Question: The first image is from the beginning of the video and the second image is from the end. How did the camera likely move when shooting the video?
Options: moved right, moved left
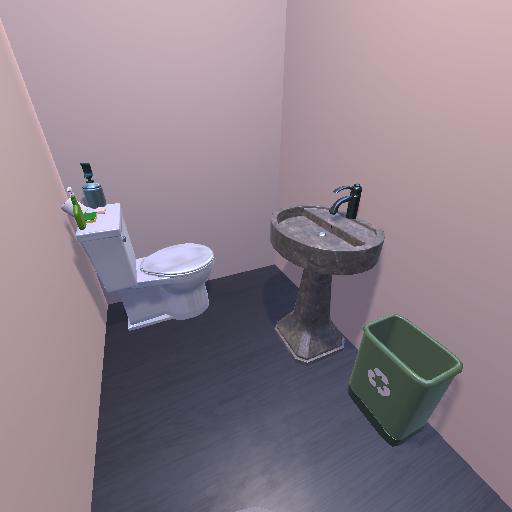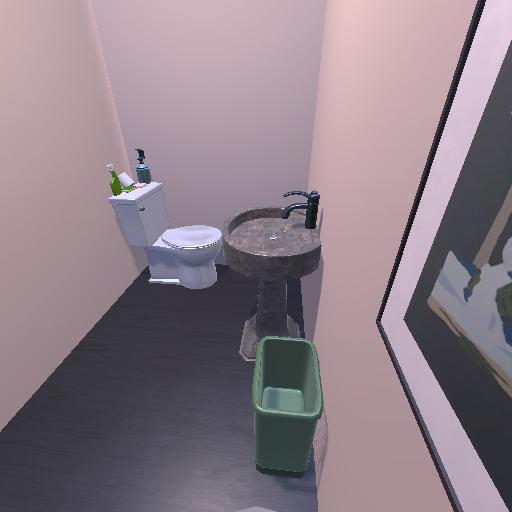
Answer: moved right